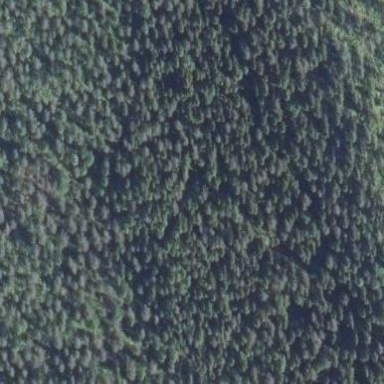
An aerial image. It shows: Woodland consisting mainly of needle-leaved trees.